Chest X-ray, PA view. Patient: 79 years old, sex F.
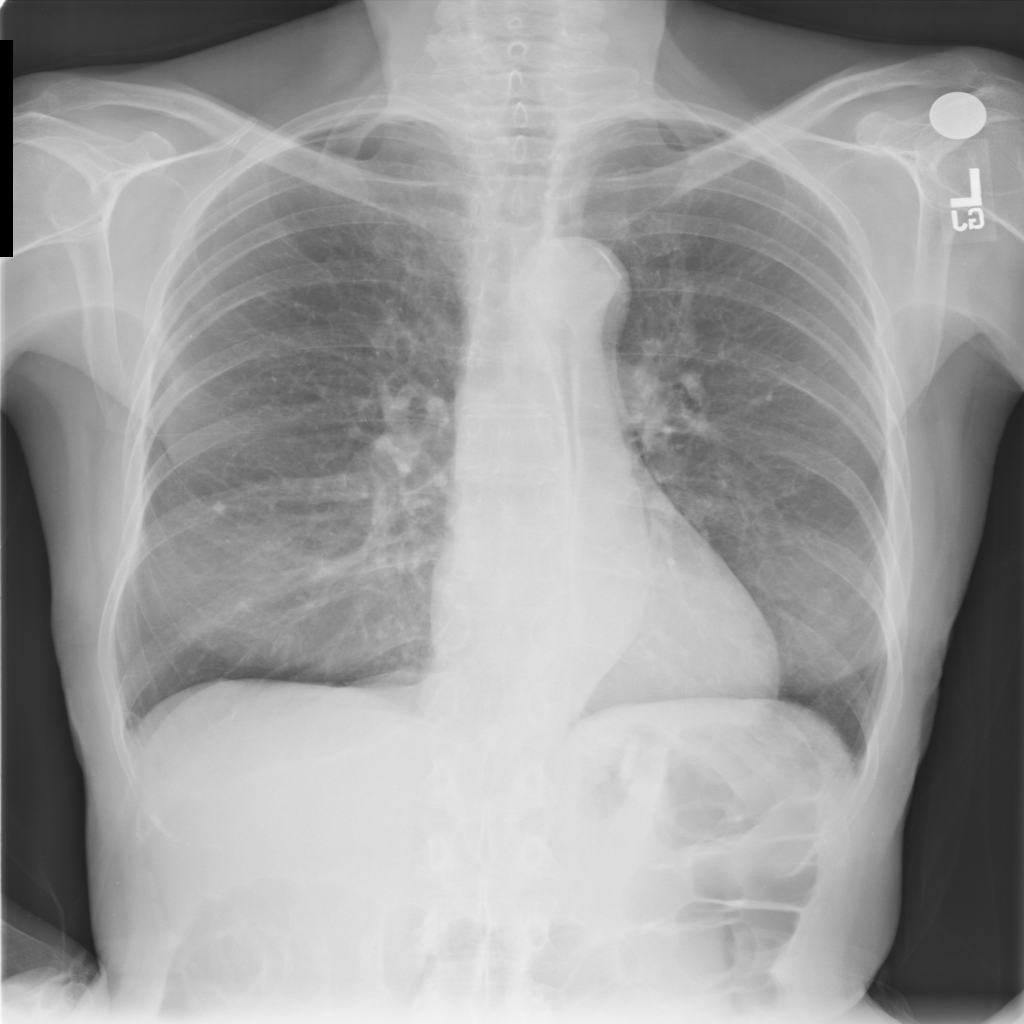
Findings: No Finding